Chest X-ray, PA view. Patient: 54 years old, sex F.
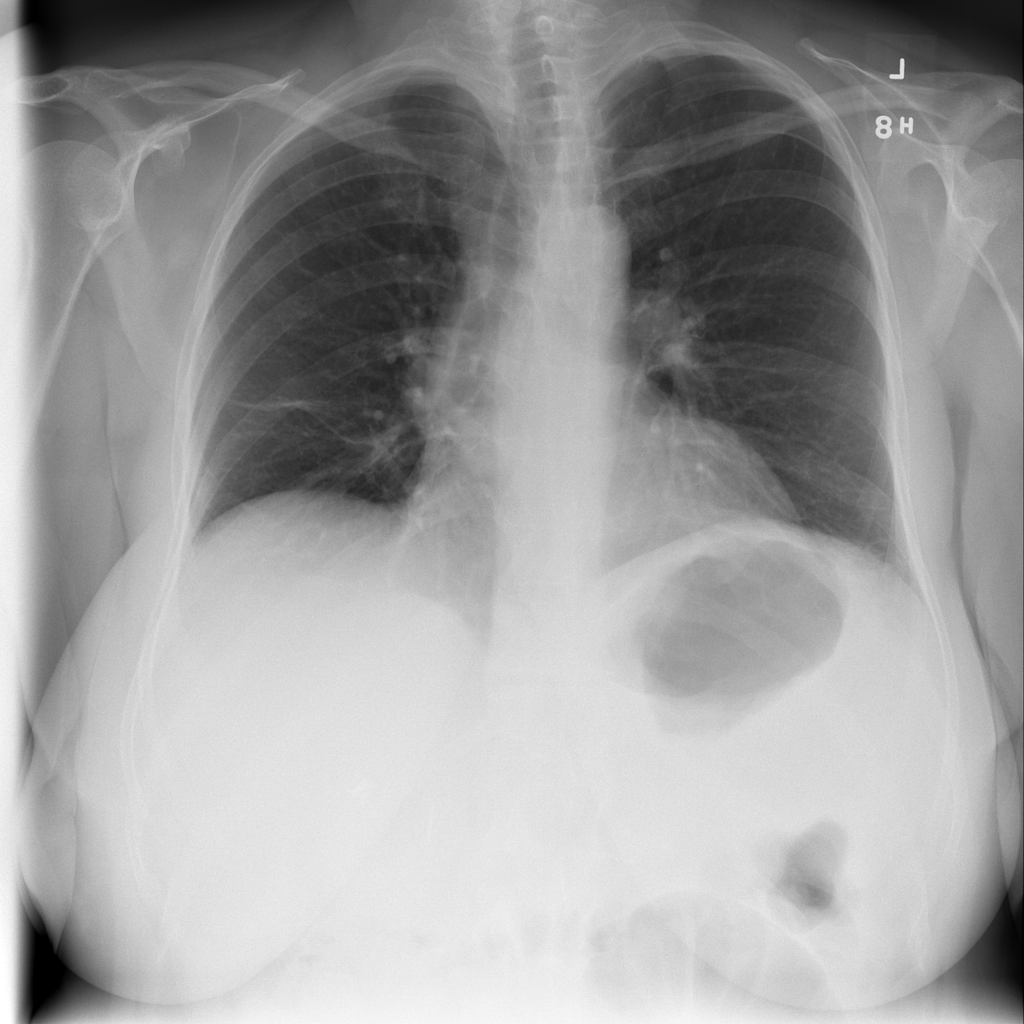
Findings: Atelectasis